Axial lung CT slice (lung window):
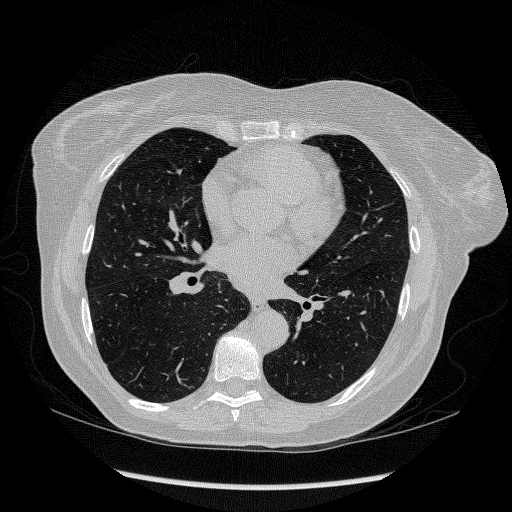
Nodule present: no